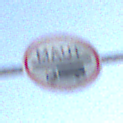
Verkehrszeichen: Mautpflicht
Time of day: SunriseSunset
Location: Outdoor (Nature)
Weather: Clear
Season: NotSpecified
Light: Natural